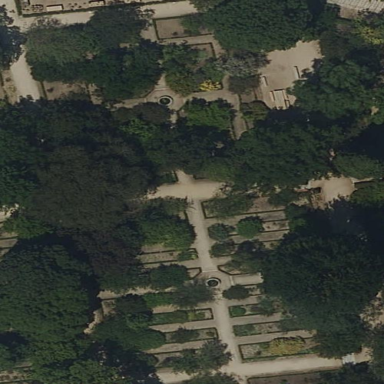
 serving both as leisure land and amenity."